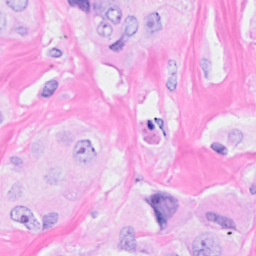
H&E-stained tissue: Breast